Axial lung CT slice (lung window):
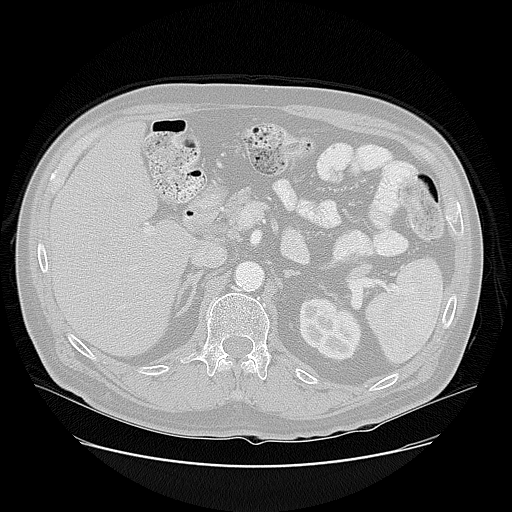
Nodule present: no